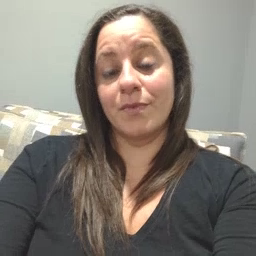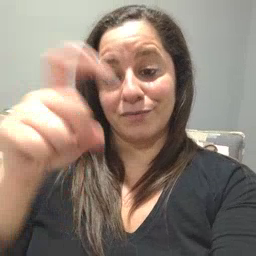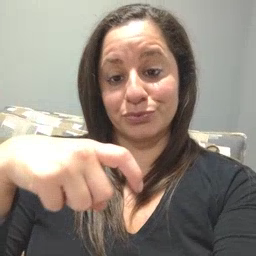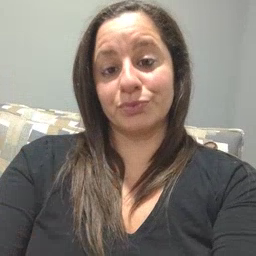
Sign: haveto